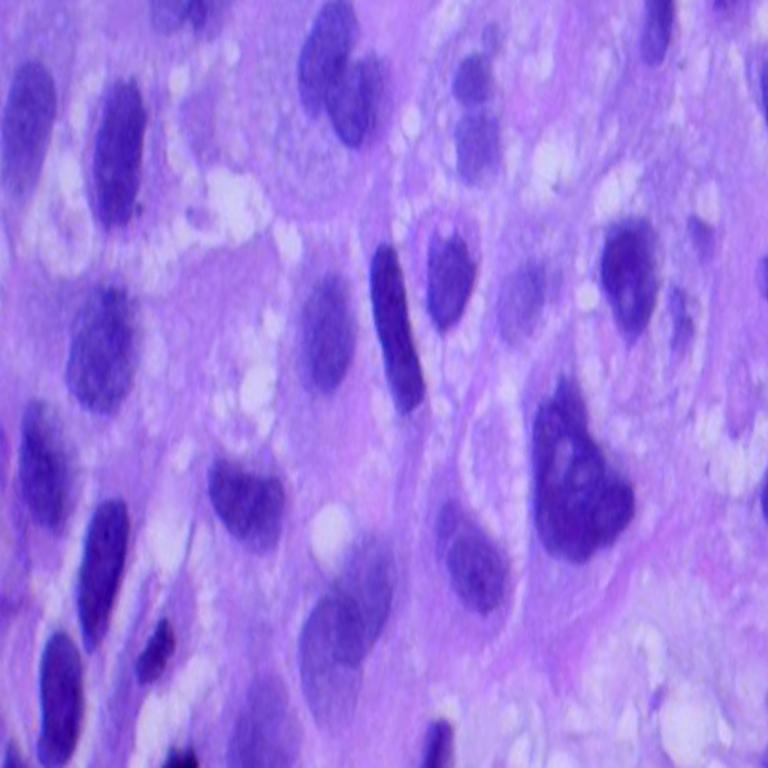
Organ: lung
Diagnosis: squamous carcinomas